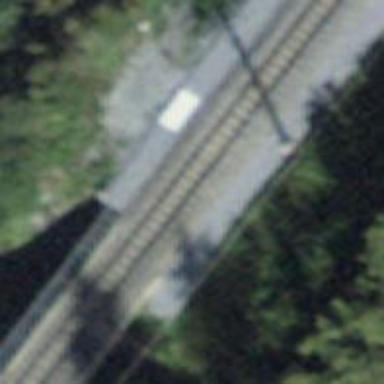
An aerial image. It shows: Narrow-gauge railway bridge with electrified contact lines and one track.